Question: I would like to define a Matlab function like the one shown in the figure below, but repeating regularly along the t axis.

So far I tried two different codes:
'''
function Borne = borne(p)
pxt = x;
Borne = zeros(size(pxt));
i0 = (pxt <= 0.1);
i1 = (pxt > 0.1 & pxt < 0.3);
i2 = (pxt > 0.3 & pxt < 0.5);
i3 = (pxt > 0.5 & pxt < 0.7);
i4 = (pxt > 0.7 & pxt < 0.9);
i5 = (pxt > 0.9 & pxt < 1.1);
Borne(i0) = 3;
Borne(i1) = -1;
Borne(i2) = 3;
Borne(i3) = -1;
Borne(i4) = 3;
Borne(i5) = -1;
'''
This one works, but I might be obliged to go to time=100 perhaps.
'''
function Borne = borne(p)
x=0:0.2:100;
y=ones(1,length(x));
for i=1:length(x)
if mod(i,2) == 1;
y(i)=3;
else
y(i)=-1;
end
end
Borne=stairs(x,y);
'''
This one doesn't work at all, it gives me a constant function at 147 circa. Also, at the end of the for loop both x and y have length=1, and I don't know why.
Is there a better way to define my function, maybe? If not, how can I improve my codes?
Thank you very much!
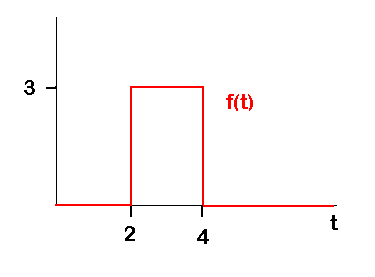
Answer: You can do it one-shot with the remainder ('rem') function and logical indexing:
'''
%// Data
period = 1;
up_start = .1;
up_stop = .4;
up_value = 3;
down_value = -1;
x = linspace(0,10,200); %// x axis
%// Generate function
Borne = zeros(size(x)); %// initiallize
aux = rem(x,period);
ind = (aux>=up_start) & (aux<up_stop); %// index of "up" values
Borne(ind) = up_value;
Borne(~ind) = down_value;
'''